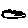
Label: cloud